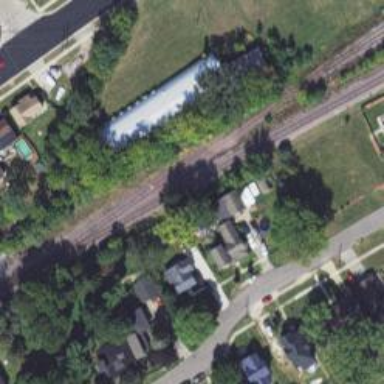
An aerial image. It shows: Rail spur service.